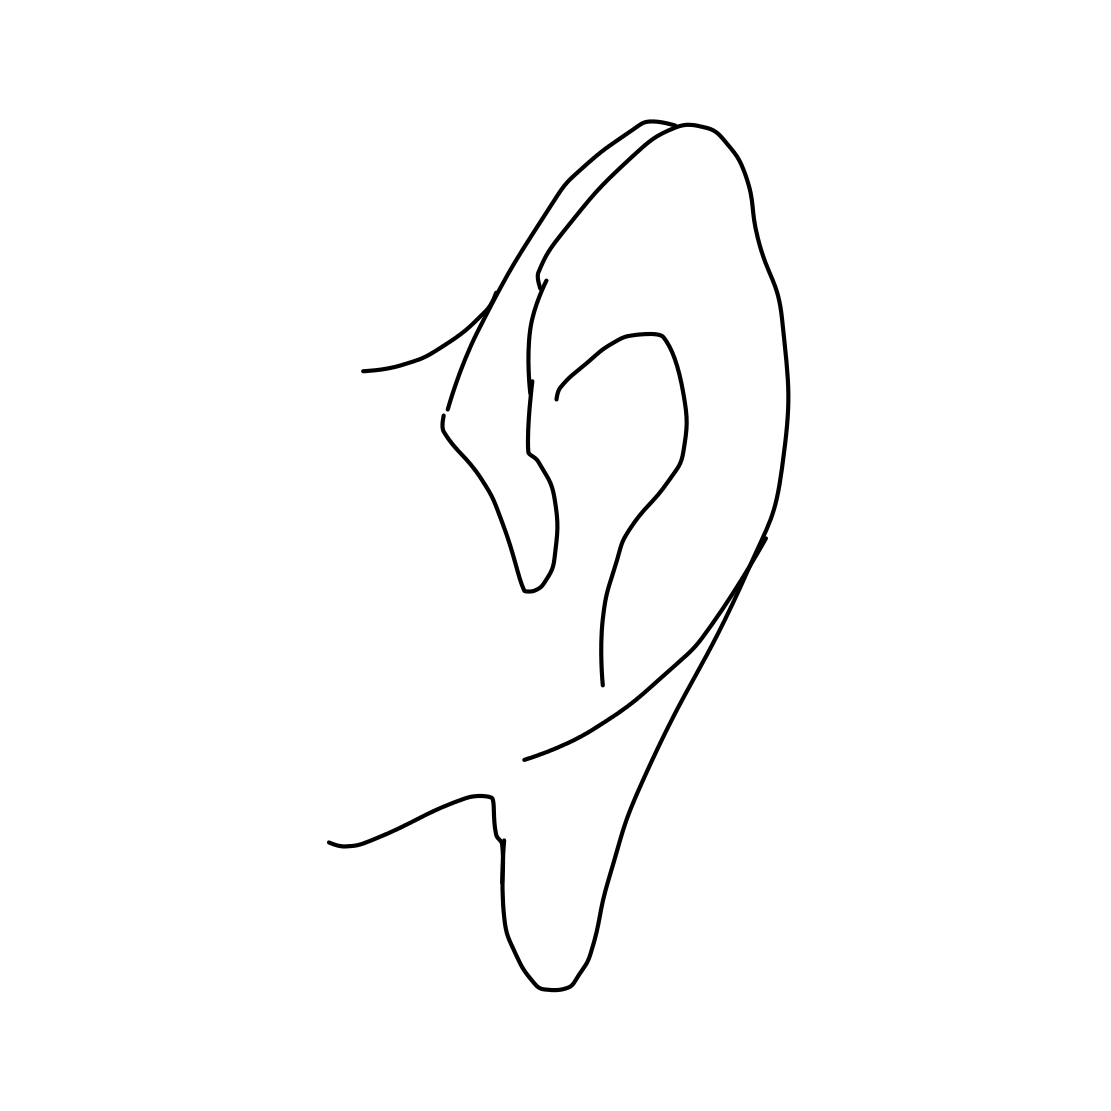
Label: ear